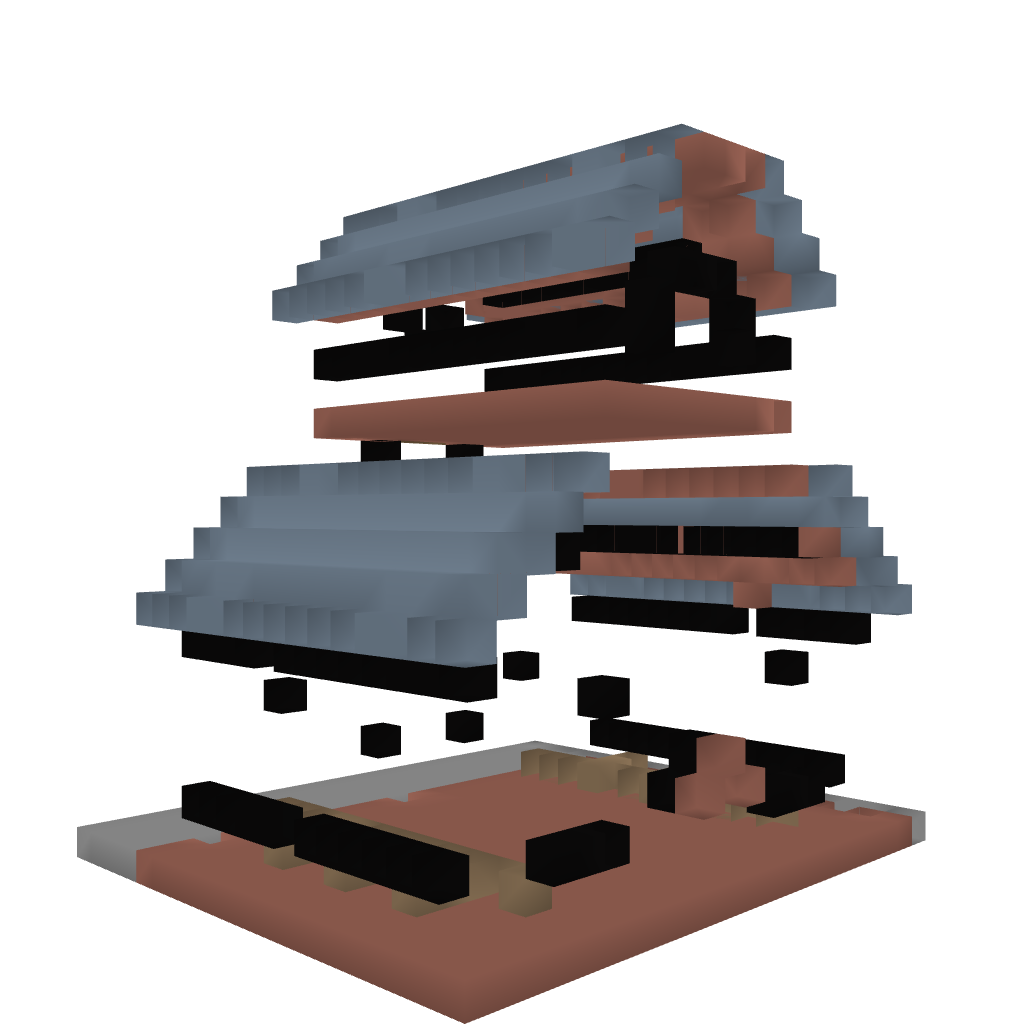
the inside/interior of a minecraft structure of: Barn - By Cybersneeze